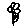
Label: flower